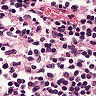
Metastatic tissue present: no